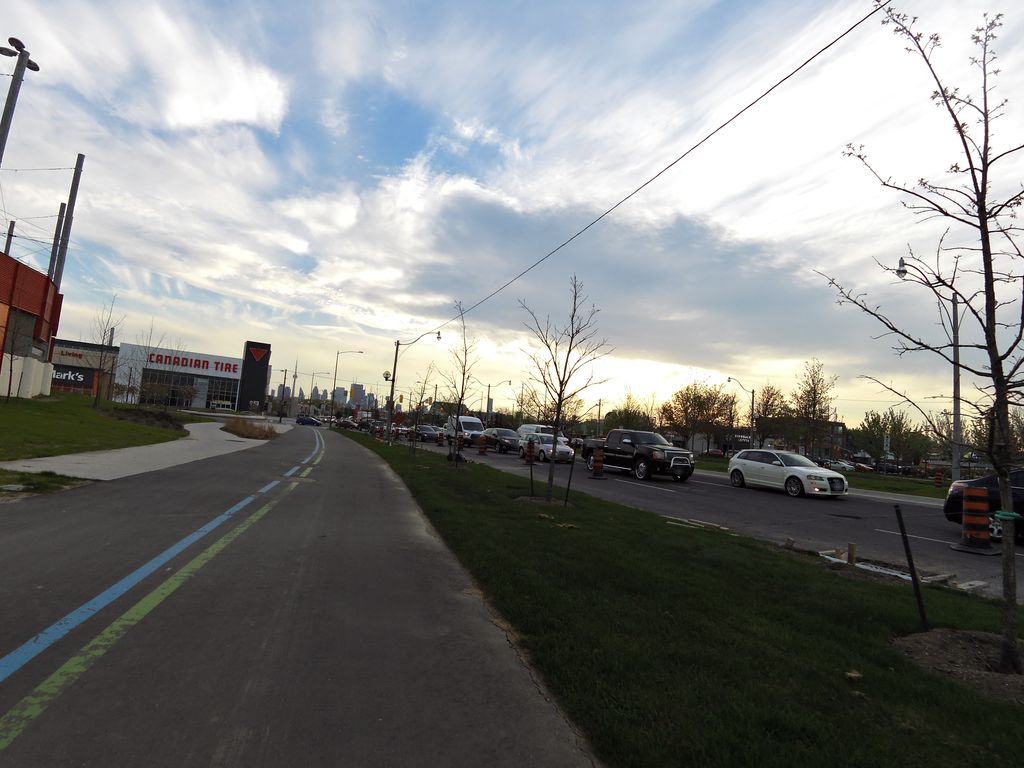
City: toronto